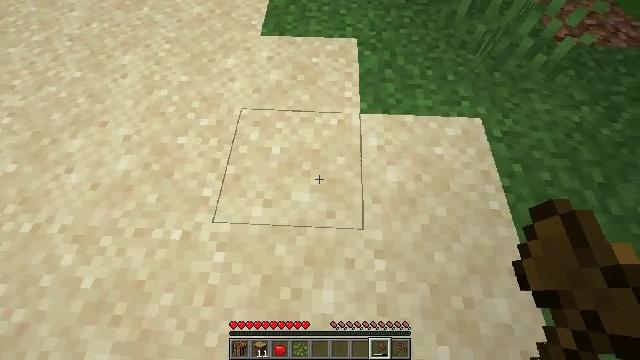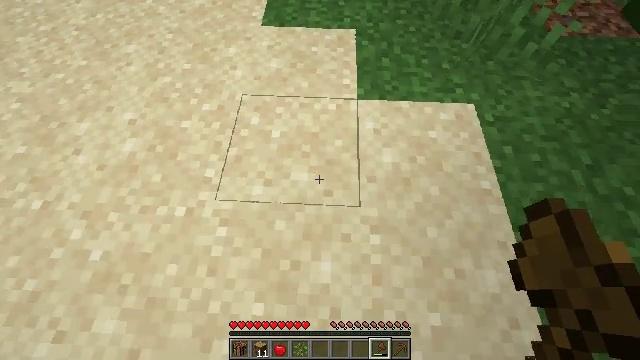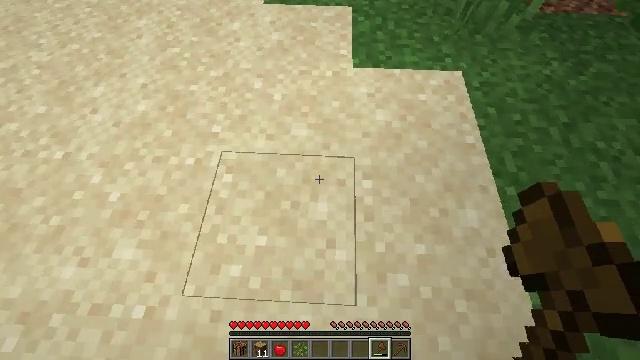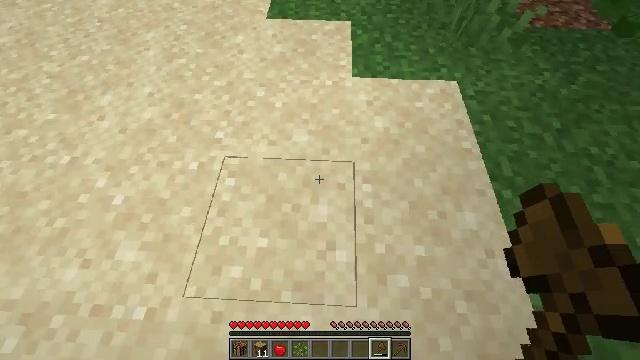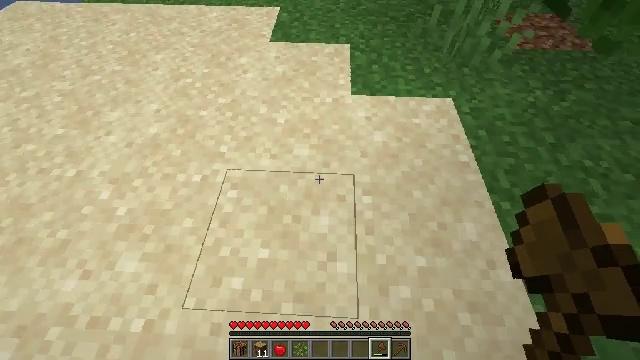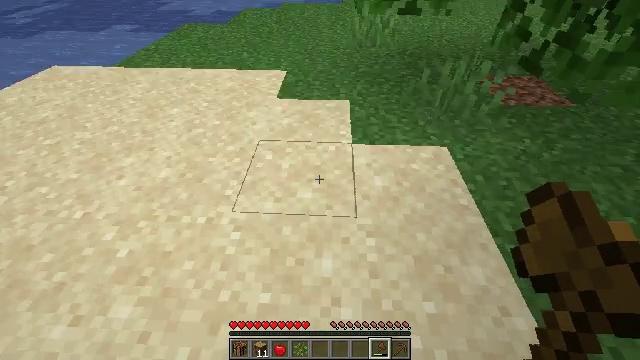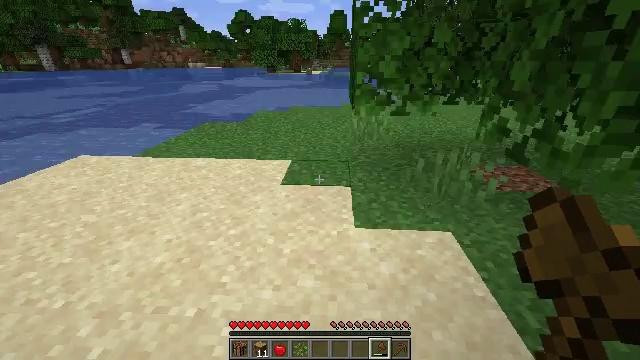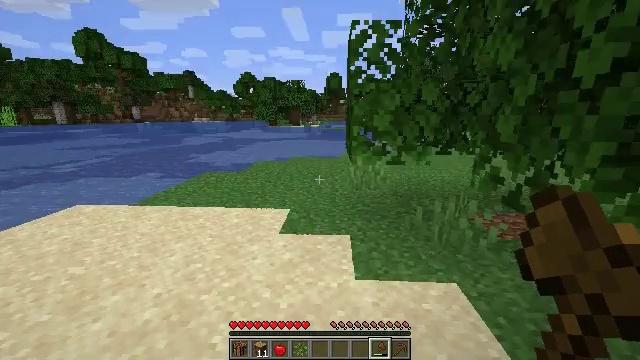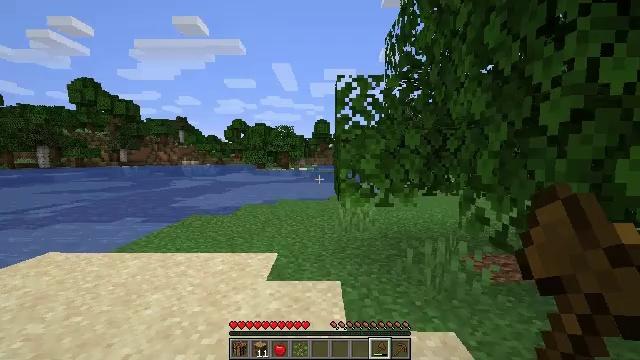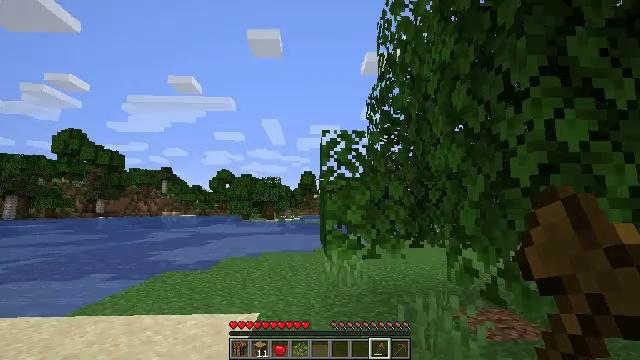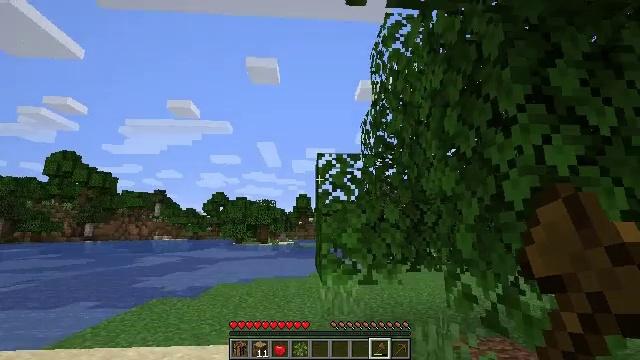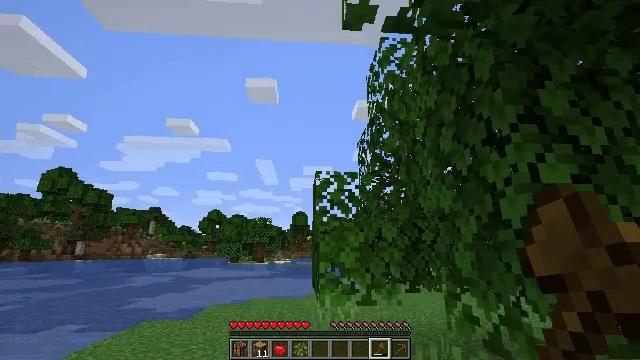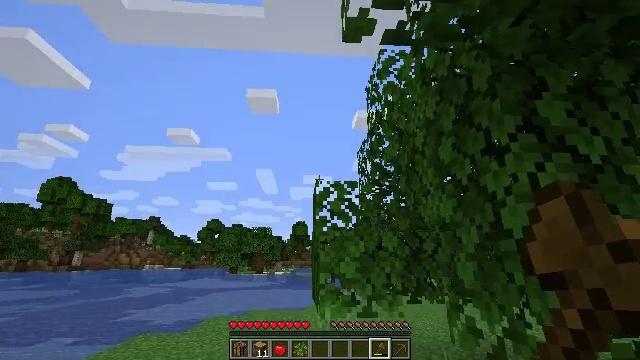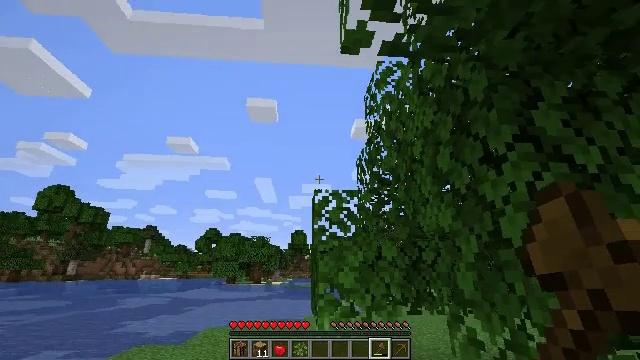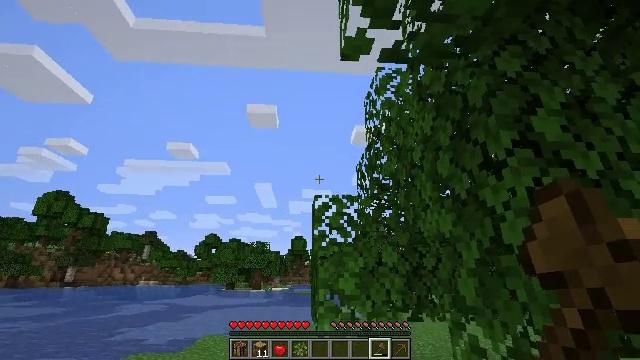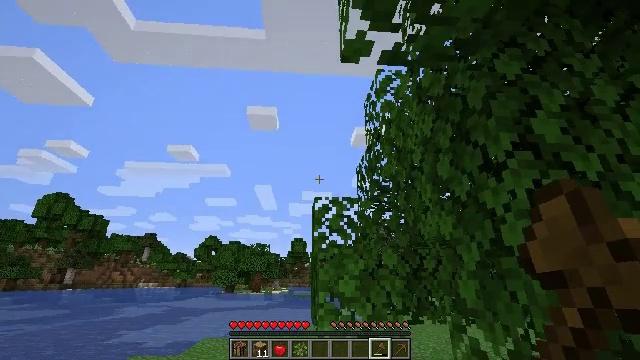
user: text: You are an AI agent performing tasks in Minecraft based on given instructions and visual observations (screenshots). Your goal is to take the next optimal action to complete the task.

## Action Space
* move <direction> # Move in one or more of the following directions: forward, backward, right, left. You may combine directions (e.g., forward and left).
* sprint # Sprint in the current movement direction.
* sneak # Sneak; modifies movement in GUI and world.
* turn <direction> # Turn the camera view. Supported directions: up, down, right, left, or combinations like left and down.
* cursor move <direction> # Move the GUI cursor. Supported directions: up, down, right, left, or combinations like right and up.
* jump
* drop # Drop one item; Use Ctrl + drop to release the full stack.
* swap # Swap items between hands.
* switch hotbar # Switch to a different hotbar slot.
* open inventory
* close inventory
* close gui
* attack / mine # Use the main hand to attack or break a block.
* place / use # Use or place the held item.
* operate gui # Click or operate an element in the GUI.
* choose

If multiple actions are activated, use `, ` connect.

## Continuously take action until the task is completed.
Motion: motion action
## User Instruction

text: Collect sand to make glass.
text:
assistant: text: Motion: move back
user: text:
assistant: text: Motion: move back
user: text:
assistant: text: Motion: turn up
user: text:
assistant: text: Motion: turn up
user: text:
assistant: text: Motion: turn up
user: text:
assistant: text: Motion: turn up
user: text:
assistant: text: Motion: turn up
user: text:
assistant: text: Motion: turn right and up
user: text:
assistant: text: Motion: turn right and up
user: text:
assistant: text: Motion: turn right and up
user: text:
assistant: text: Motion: turn up
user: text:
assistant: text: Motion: turn up
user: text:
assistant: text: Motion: turn up
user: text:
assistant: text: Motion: turn up
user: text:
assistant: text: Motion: no_op
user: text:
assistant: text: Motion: no_op
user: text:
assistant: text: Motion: no_op
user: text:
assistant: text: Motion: no_op
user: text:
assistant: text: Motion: no_op
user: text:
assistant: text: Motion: no_op
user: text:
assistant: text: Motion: no_op
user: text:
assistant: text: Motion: no_op
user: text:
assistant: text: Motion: no_op
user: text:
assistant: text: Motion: no_op
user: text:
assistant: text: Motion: move left, turn down
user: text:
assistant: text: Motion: move left, turn down
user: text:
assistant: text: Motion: move left, turn down
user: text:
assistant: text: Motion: move left, turn down
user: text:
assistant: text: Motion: turn down
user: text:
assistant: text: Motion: turn left and down